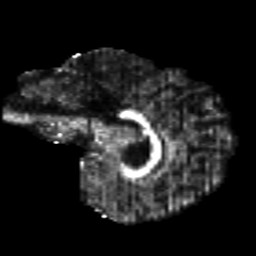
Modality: FA
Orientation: sagittal
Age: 28
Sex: male
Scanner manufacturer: siemens
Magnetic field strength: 3 T
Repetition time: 8.8 s
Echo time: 0.085 s